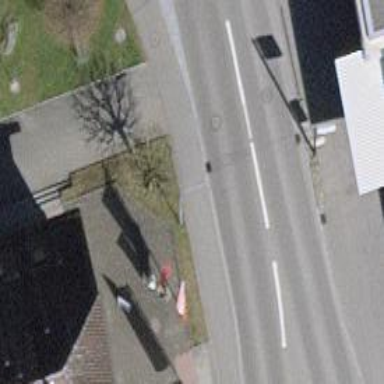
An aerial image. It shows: Bench.